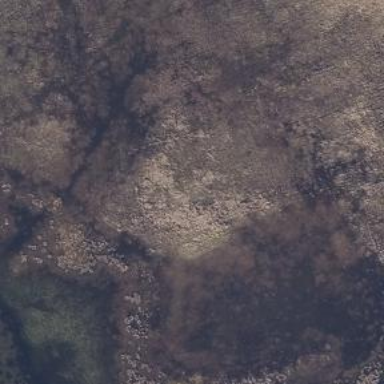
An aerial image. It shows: Marshy wetland area.